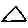
Label: triangle